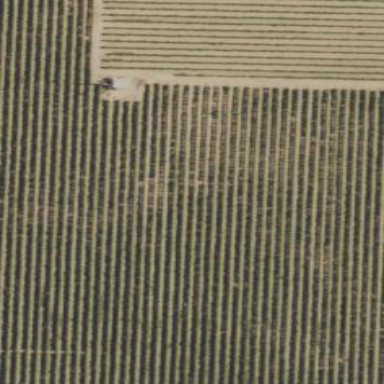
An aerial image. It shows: Beautiful vineyard in the countryside.